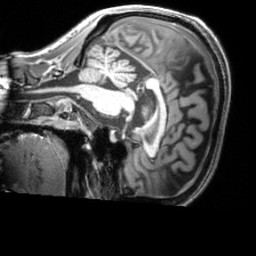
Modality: T1w
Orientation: sagittal